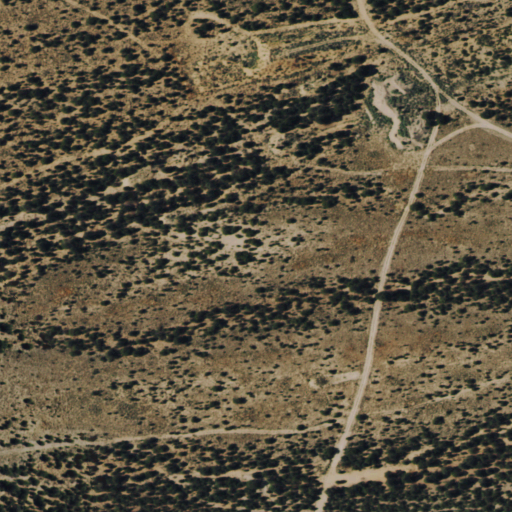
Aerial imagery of valley in Nevada named Cold Spring Canyon containing shrub and evergreen forest